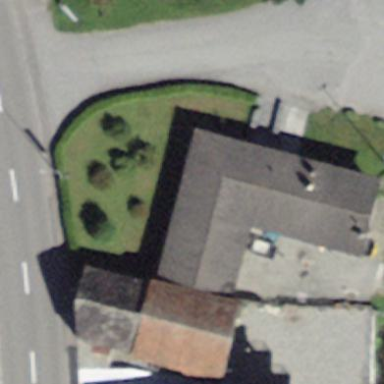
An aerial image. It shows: Detached building.